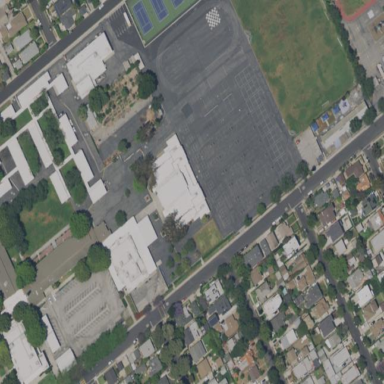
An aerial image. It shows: School.